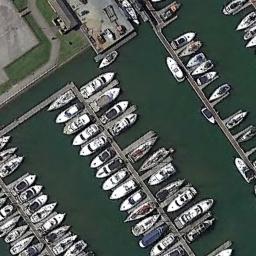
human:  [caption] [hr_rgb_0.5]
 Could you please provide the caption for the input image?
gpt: The harbor has lots of neatly docked boats and the color of the waters is green .

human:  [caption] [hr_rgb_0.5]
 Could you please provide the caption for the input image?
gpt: Several cars were parked on the harbor shore .

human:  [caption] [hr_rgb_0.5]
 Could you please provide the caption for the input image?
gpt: There are many yachts moored in the sea by the harbor, And some empty spaces .

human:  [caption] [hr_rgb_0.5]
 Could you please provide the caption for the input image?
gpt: Many ships are in the harbor .

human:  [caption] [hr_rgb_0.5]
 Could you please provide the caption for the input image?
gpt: There are many ships docked neatly at the harbor .